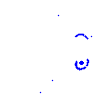
Particle: proton